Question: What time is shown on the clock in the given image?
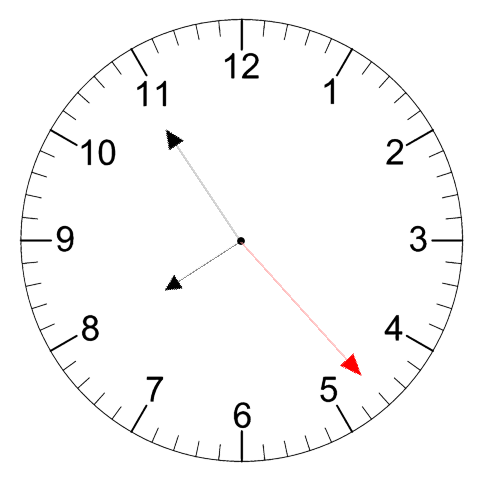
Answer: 07:54:23